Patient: sex F, age 71
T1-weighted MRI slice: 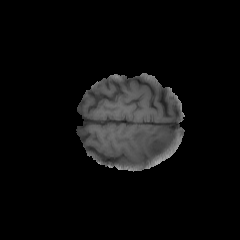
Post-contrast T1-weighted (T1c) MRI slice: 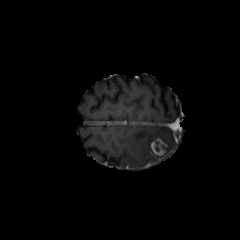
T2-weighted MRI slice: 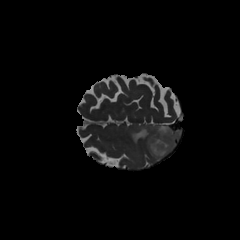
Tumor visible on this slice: yes
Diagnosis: Glioblastoma, IDH-wildtype
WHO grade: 4